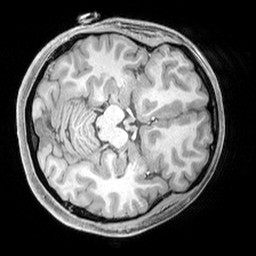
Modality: T1w
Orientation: axial
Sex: female
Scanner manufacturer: siemens
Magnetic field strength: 3 T
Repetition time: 2.3 s
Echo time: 0.00226 s